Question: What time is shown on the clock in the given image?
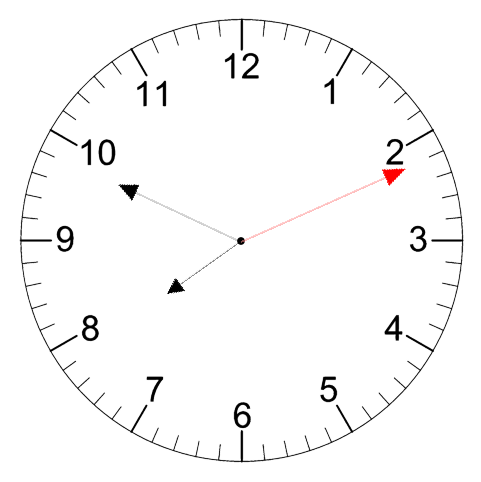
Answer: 07:49:11